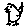
Label: bird